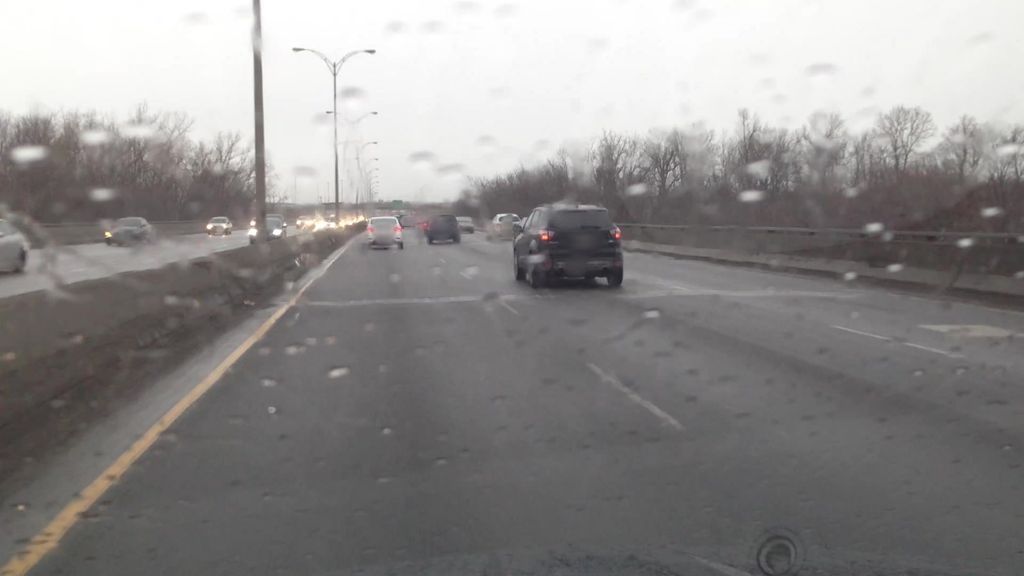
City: montreal